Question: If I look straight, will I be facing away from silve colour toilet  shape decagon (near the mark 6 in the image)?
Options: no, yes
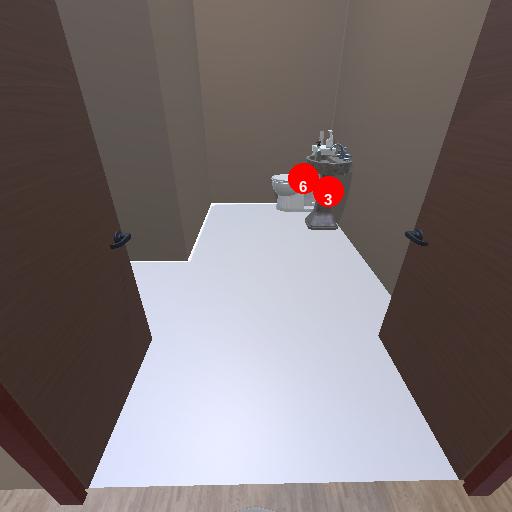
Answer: no